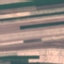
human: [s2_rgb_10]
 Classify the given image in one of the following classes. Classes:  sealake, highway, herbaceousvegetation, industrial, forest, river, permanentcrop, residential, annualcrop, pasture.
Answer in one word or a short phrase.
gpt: AnnualCrop